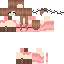
A female human skin with pale skin, wearing brown long hair dressed in a red tshirt and red pants, featuring a closed mouth.